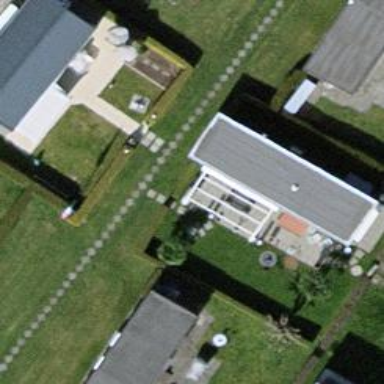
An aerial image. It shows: Static caravan building.